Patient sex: F
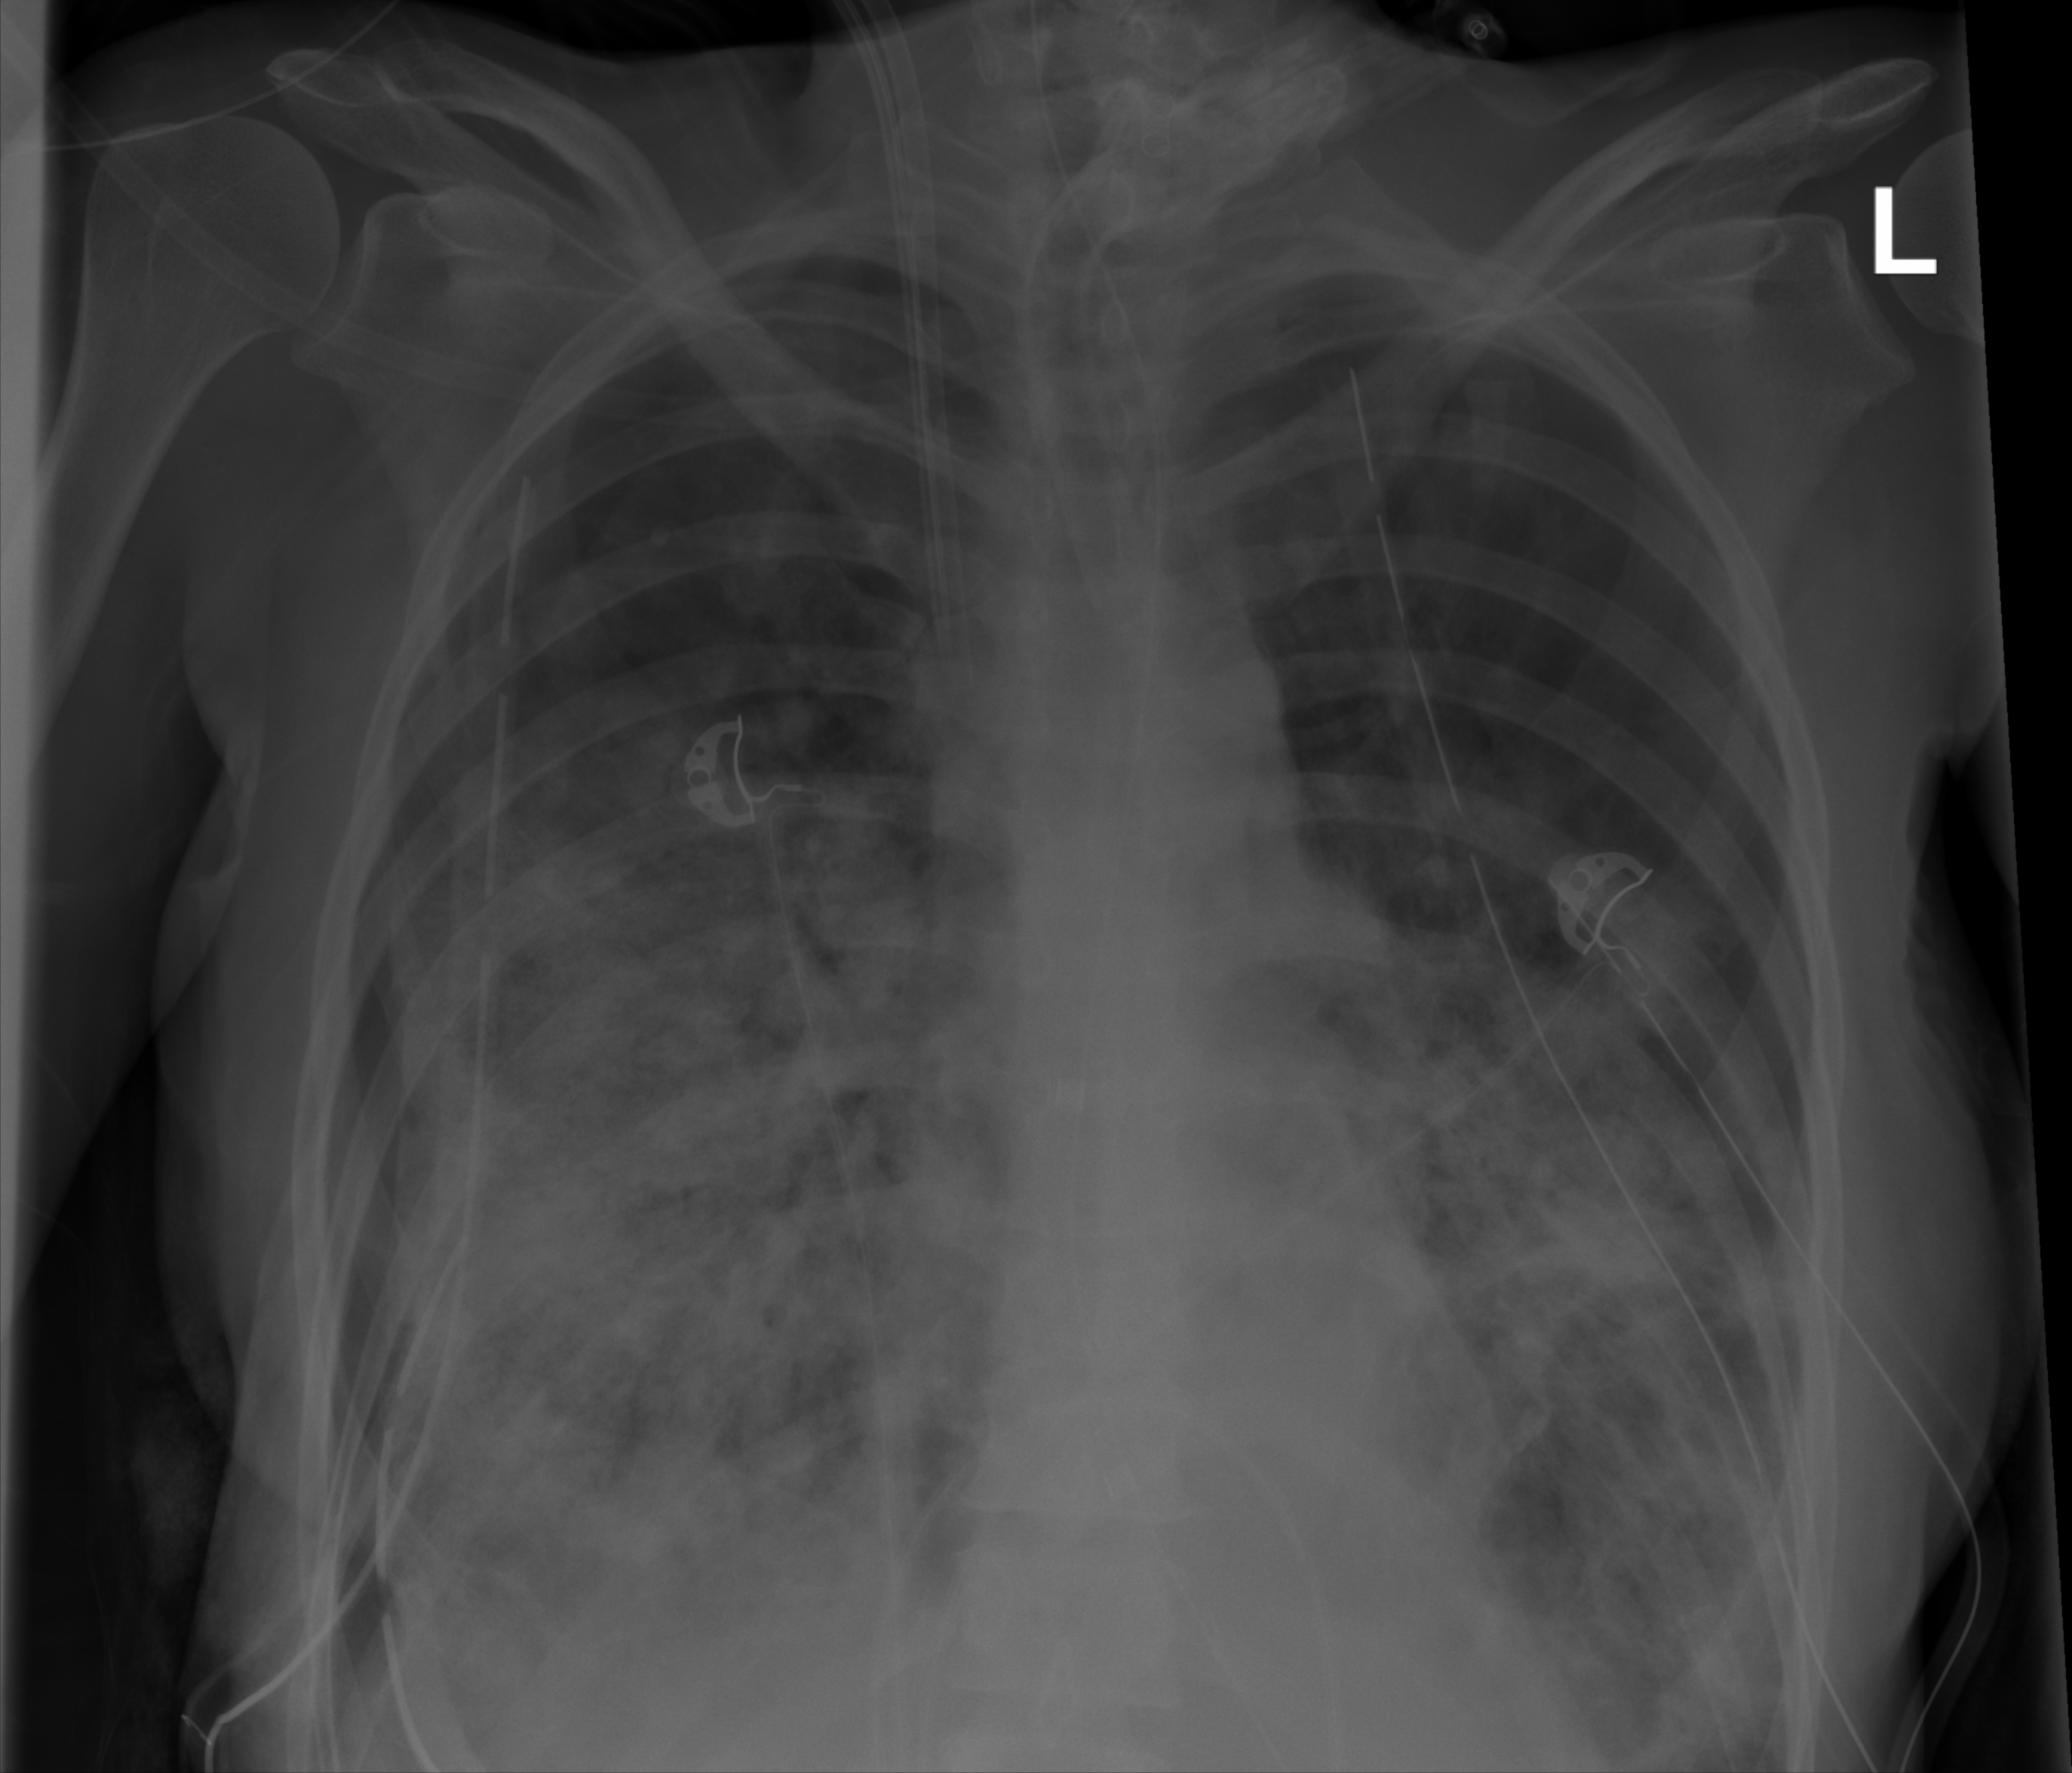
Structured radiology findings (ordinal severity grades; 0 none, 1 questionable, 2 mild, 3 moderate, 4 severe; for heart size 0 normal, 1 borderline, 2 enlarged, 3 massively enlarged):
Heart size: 0
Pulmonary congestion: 0
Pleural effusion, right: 0
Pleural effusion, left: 0
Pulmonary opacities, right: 3
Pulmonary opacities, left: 3
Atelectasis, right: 3
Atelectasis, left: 3